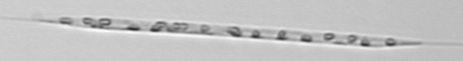
Label: Rhizosolenia